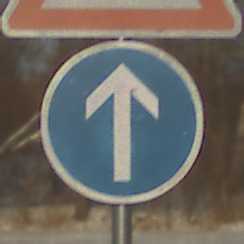
Verkehrszeichen: VorgeschriebeneFahrtrichtungGeradeaus
Zusatzzeichen oben: Lichtzeichenanlage
Umgebung: Outdoor, Suburban
Tageszeit: MorningAfternoon
Wetter: PartlyCloudy
Licht: Natural
Jahreszeit: NotSpecified
Kontrast: HighContrast